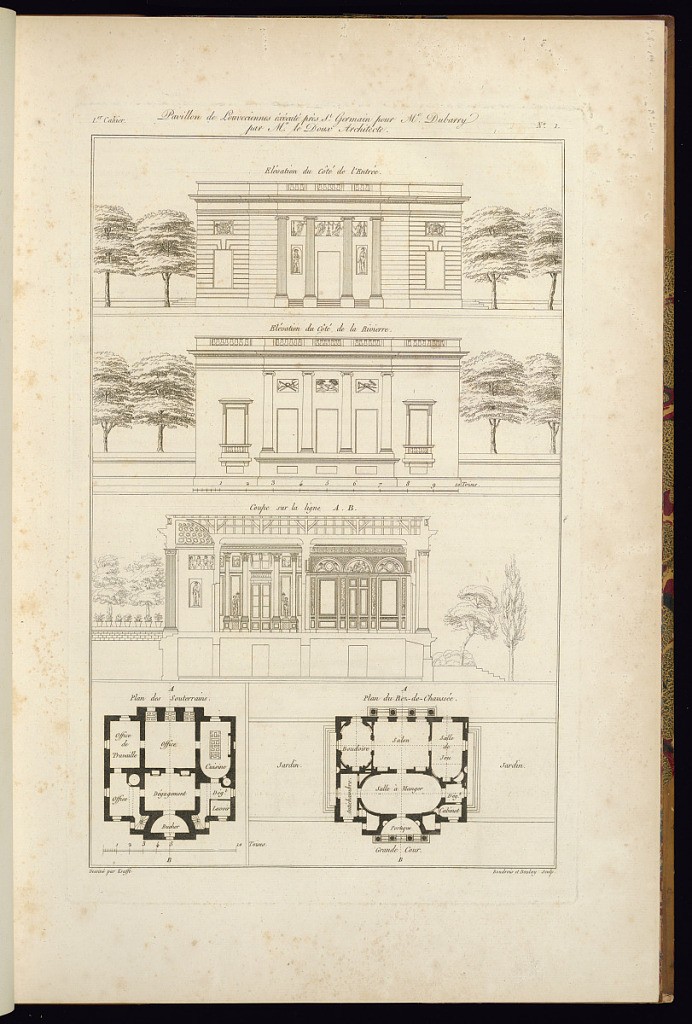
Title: Pavillon de Louveciennes éxécuté près St. Germain pour Me Dubarry par Mr le Doux Architecte
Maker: Jean-Charles Krafft, French, 1764 - 1833
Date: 1812
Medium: Etching and engraving on paper
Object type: Print
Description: Architectural print illustrating a garden pavilion with two exterior elevations of the entrance façade and the river façade, a section view illustrating the interior, and floor plans for the basement and ground floor. The pavilion features neoclassical motifs - columns, friezes, niches with statues, and a domed coffered ceiling. The plate is titled, numbered, and signed.